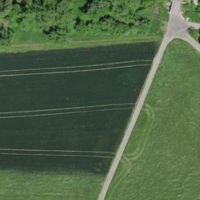
EUNIS habitat code: 25
Species observed at this site:
Brassica napus